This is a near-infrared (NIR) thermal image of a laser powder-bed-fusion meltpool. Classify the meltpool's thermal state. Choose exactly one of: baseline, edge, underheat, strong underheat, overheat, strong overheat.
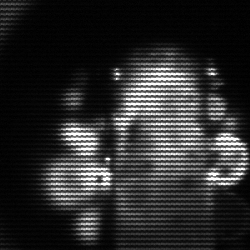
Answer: strong underheat